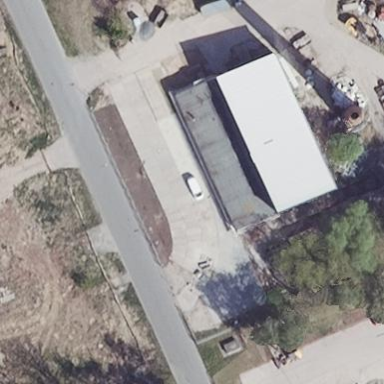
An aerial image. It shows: Building.